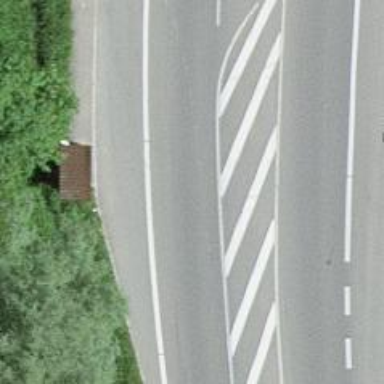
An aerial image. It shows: Bus stop with stop position for public transport.